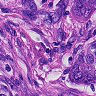
Metastatic tissue present: yes